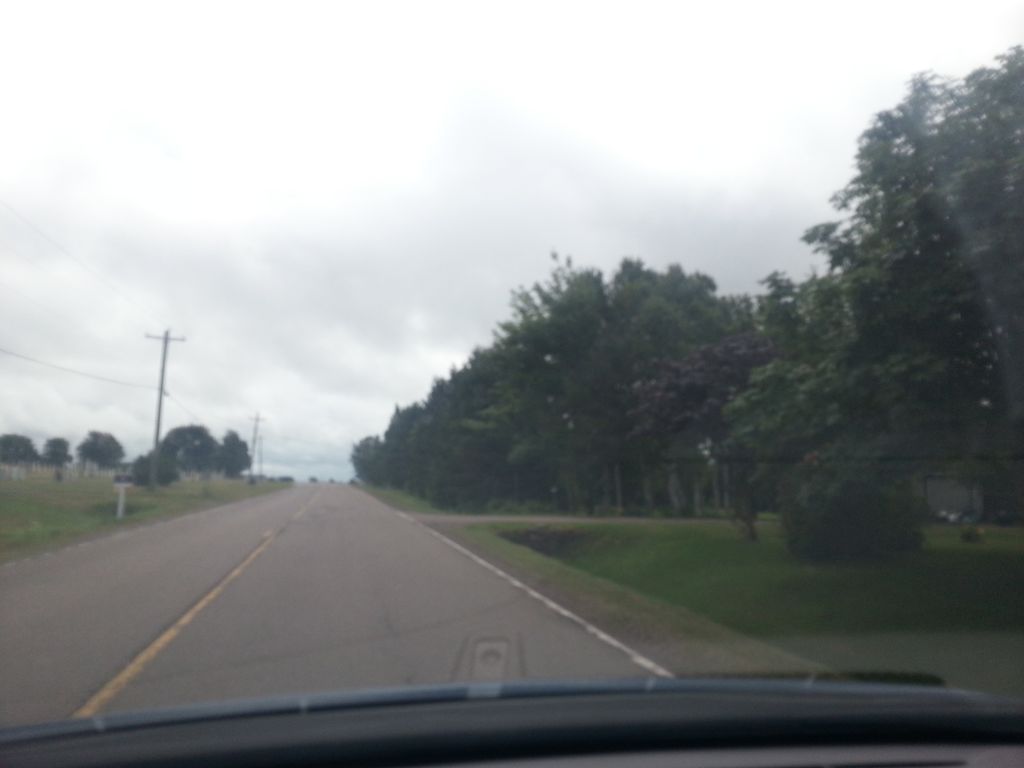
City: charlottetown